Question: Hi I am debugging and need to be able to check what the values of my properties within my objects are. They are strings... but I dont see the actual string itself.
I just get this here:

some advice would be nice...
thanks
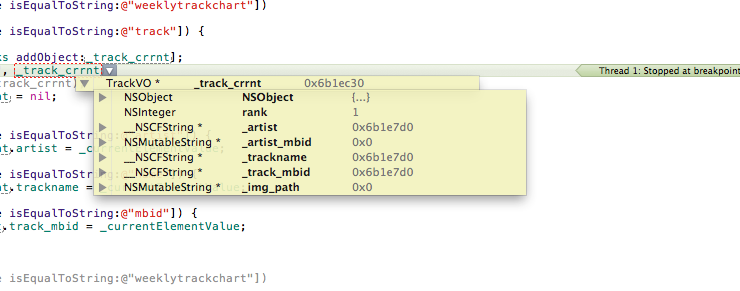
Answer: Add below method to TrackVO class
'''
- (NSString *)description{
return @"put together your instance property values and send out";
}
'''
Note:
You are overriding the method that is inherited from NSObject.
%@ and xCode-variable-view will implicitly call this description method.